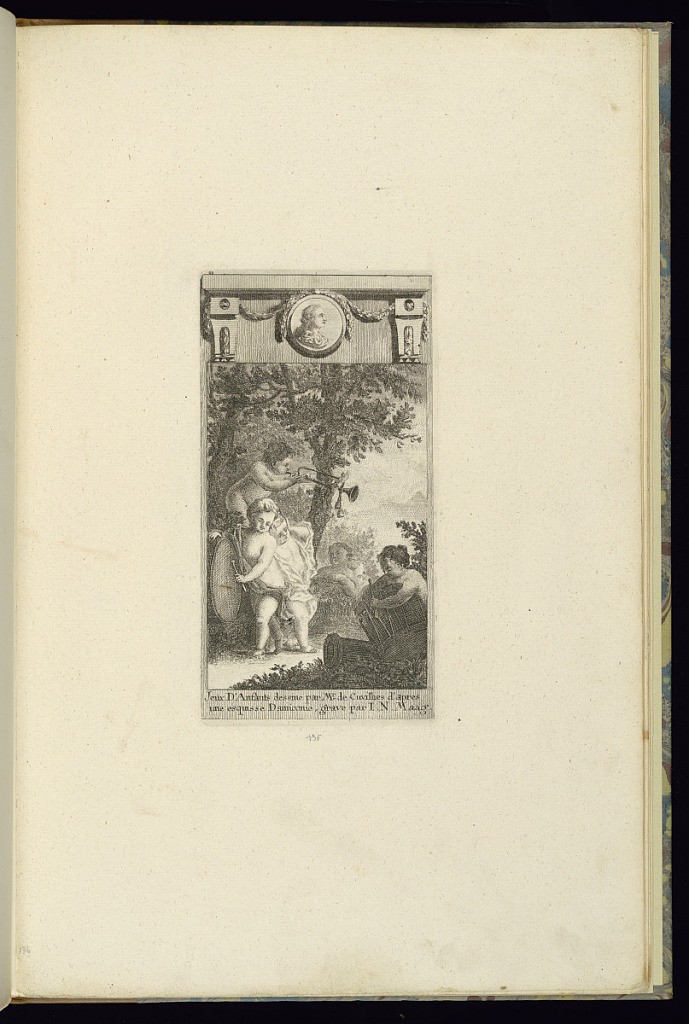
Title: Jeux d'Enfants
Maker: François de Cuvilliés the younger, German, 1731 - 1777
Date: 18th century
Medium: Etching and engraving on off-white laid paper
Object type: Print
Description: Scene showing children playing music in a landscape. Above is a portrait medallions draped in garland.